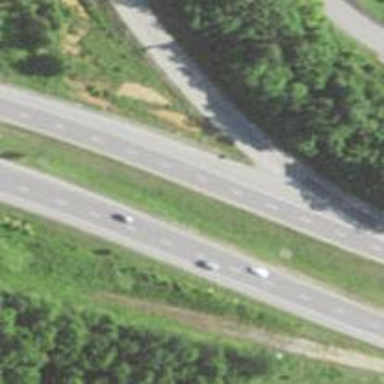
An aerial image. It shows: Motorway link.